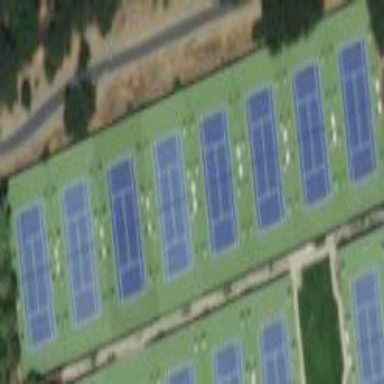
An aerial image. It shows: Tennis court in leisure pitch.